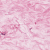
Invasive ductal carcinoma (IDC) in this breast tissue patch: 0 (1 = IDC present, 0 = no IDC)